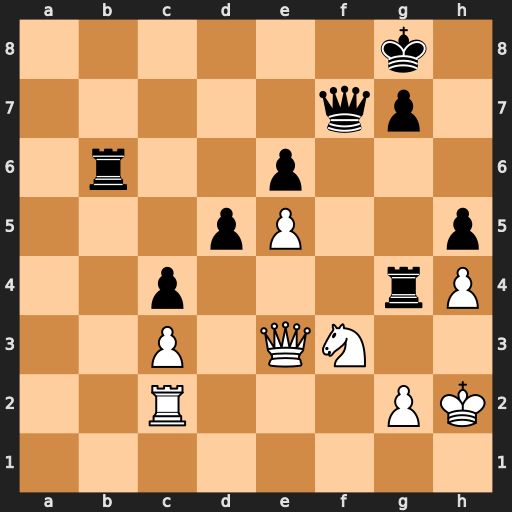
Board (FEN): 6k1/5qp1/1r2p3/3pP2p/2p3rP/2P1QN2/2R3PK/8
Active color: w
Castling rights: -
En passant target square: -
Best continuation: Qxb6 Qf4+ Kh1 Rxh4+ Kg1